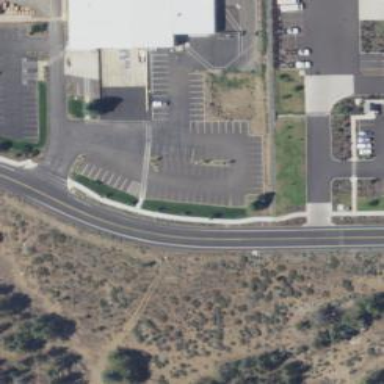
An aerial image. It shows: Tertiary road with sidewalk on the left.